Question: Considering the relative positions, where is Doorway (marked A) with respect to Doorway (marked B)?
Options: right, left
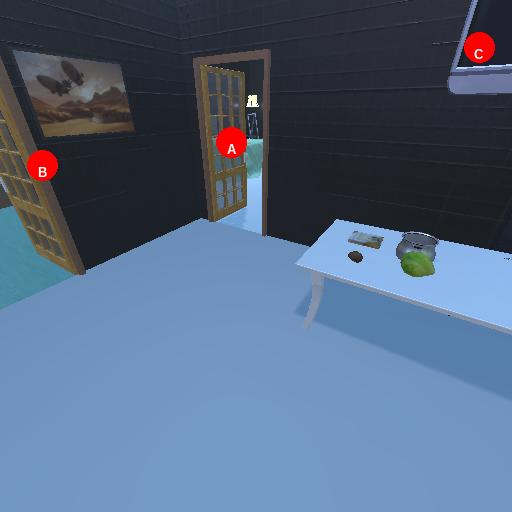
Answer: right